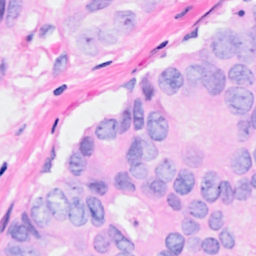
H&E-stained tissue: Breast